Question: My program has a splitcontainer within the form. Panel1 has a button that when clicked should save panel2 as a picture (ideally a jpg). I have a couple problems with the code I'm using.
'''
private void btnSave_Click(object sender, EventArgs e)
{
Bitmap bmp = new Bitmap(splitContainer1.Panel2.Width * 2, splitContainer1.Panel2.Height);
splitContainer1.Panel2.DrawToBitmap(bmp, splitContainer1.Panel2.Bounds);
bmp.Save(@"C:\Test.jpg",System.Drawing.Imaging.ImageFormat.Jpeg);
}
'''
Here are the issues with my code that I'm curious about.
1. if I use it as is, I get a jpg file saved out correctly but it contains additional black around the sides.
2. If I change the last line of code to omit System.Drawing.Imaging.ImageFormat.Jpeg I get a picture with two clear boxes on either side which is still not what I want. (They're clear but they are still there).
How can I get just the jpg file saved without the extra area around the panel?
EDIT:
Several people have pointed out my call of Splitcontainer1.panel2.width * 2. If I do not multiply the width by two I only get half of the actual panel2 like below, and it still has the unwanted blackbars/clearbars:

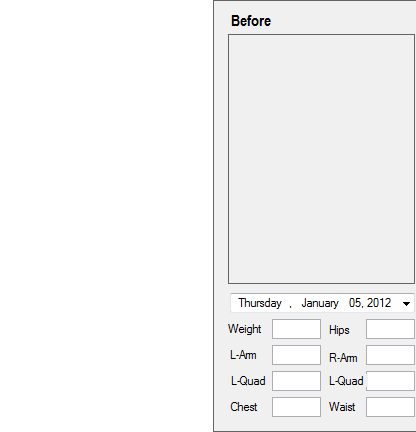
Answer: It looks like you are explicitly making the Bitmap too wide:
'''
splitContainer1.Panel2.Width * 2
'''
Just make it:
'''
splitContainer1.Panel2.Width
'''
Also, you are specifying the bounds incorrectly. they represent the rectangle to draw in. Your call should probably be:
'''
Bitmap bmp = new Bitmap(splitContainer1.Panel2.Width, splitContainer1.Panel2.Height);
splitContainer1.Panel2.DrawToBitmap(bmp, new Rectangle(0,0,splitContainer1.Panel2.Bounds.Width,splitContainer1.Panel2.Bounds.Height));
'''